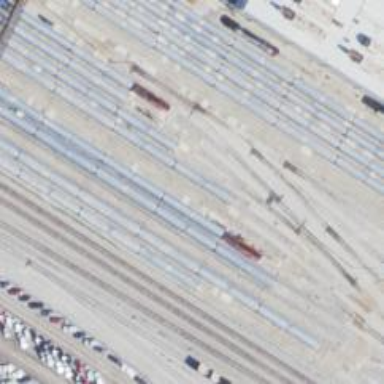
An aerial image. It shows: Railway yard used for servicing trains.